Here is the wavelet time-frequency representation (scalogram) of a rolling-element bearing's vibration measurement. Based on the visible evidence, which condition applies: normal, inner_race, outer_race, ball?
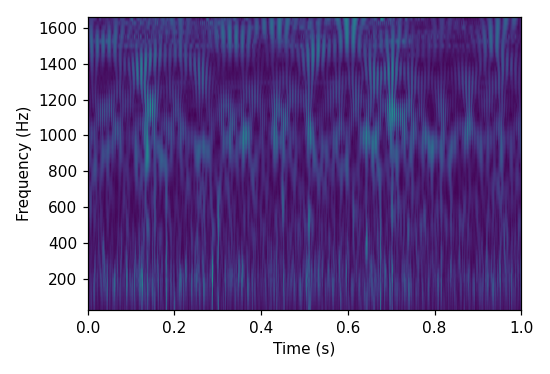
Answer: inner_race